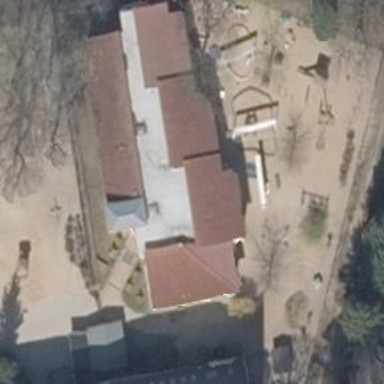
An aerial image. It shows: Kindergarten.